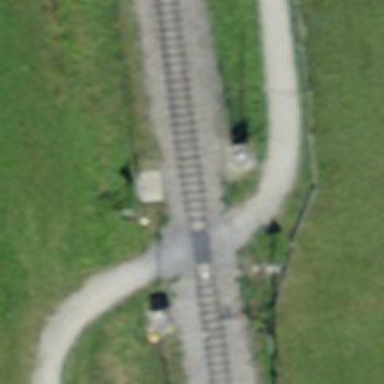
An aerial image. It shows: Crossing for the railway.